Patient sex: M
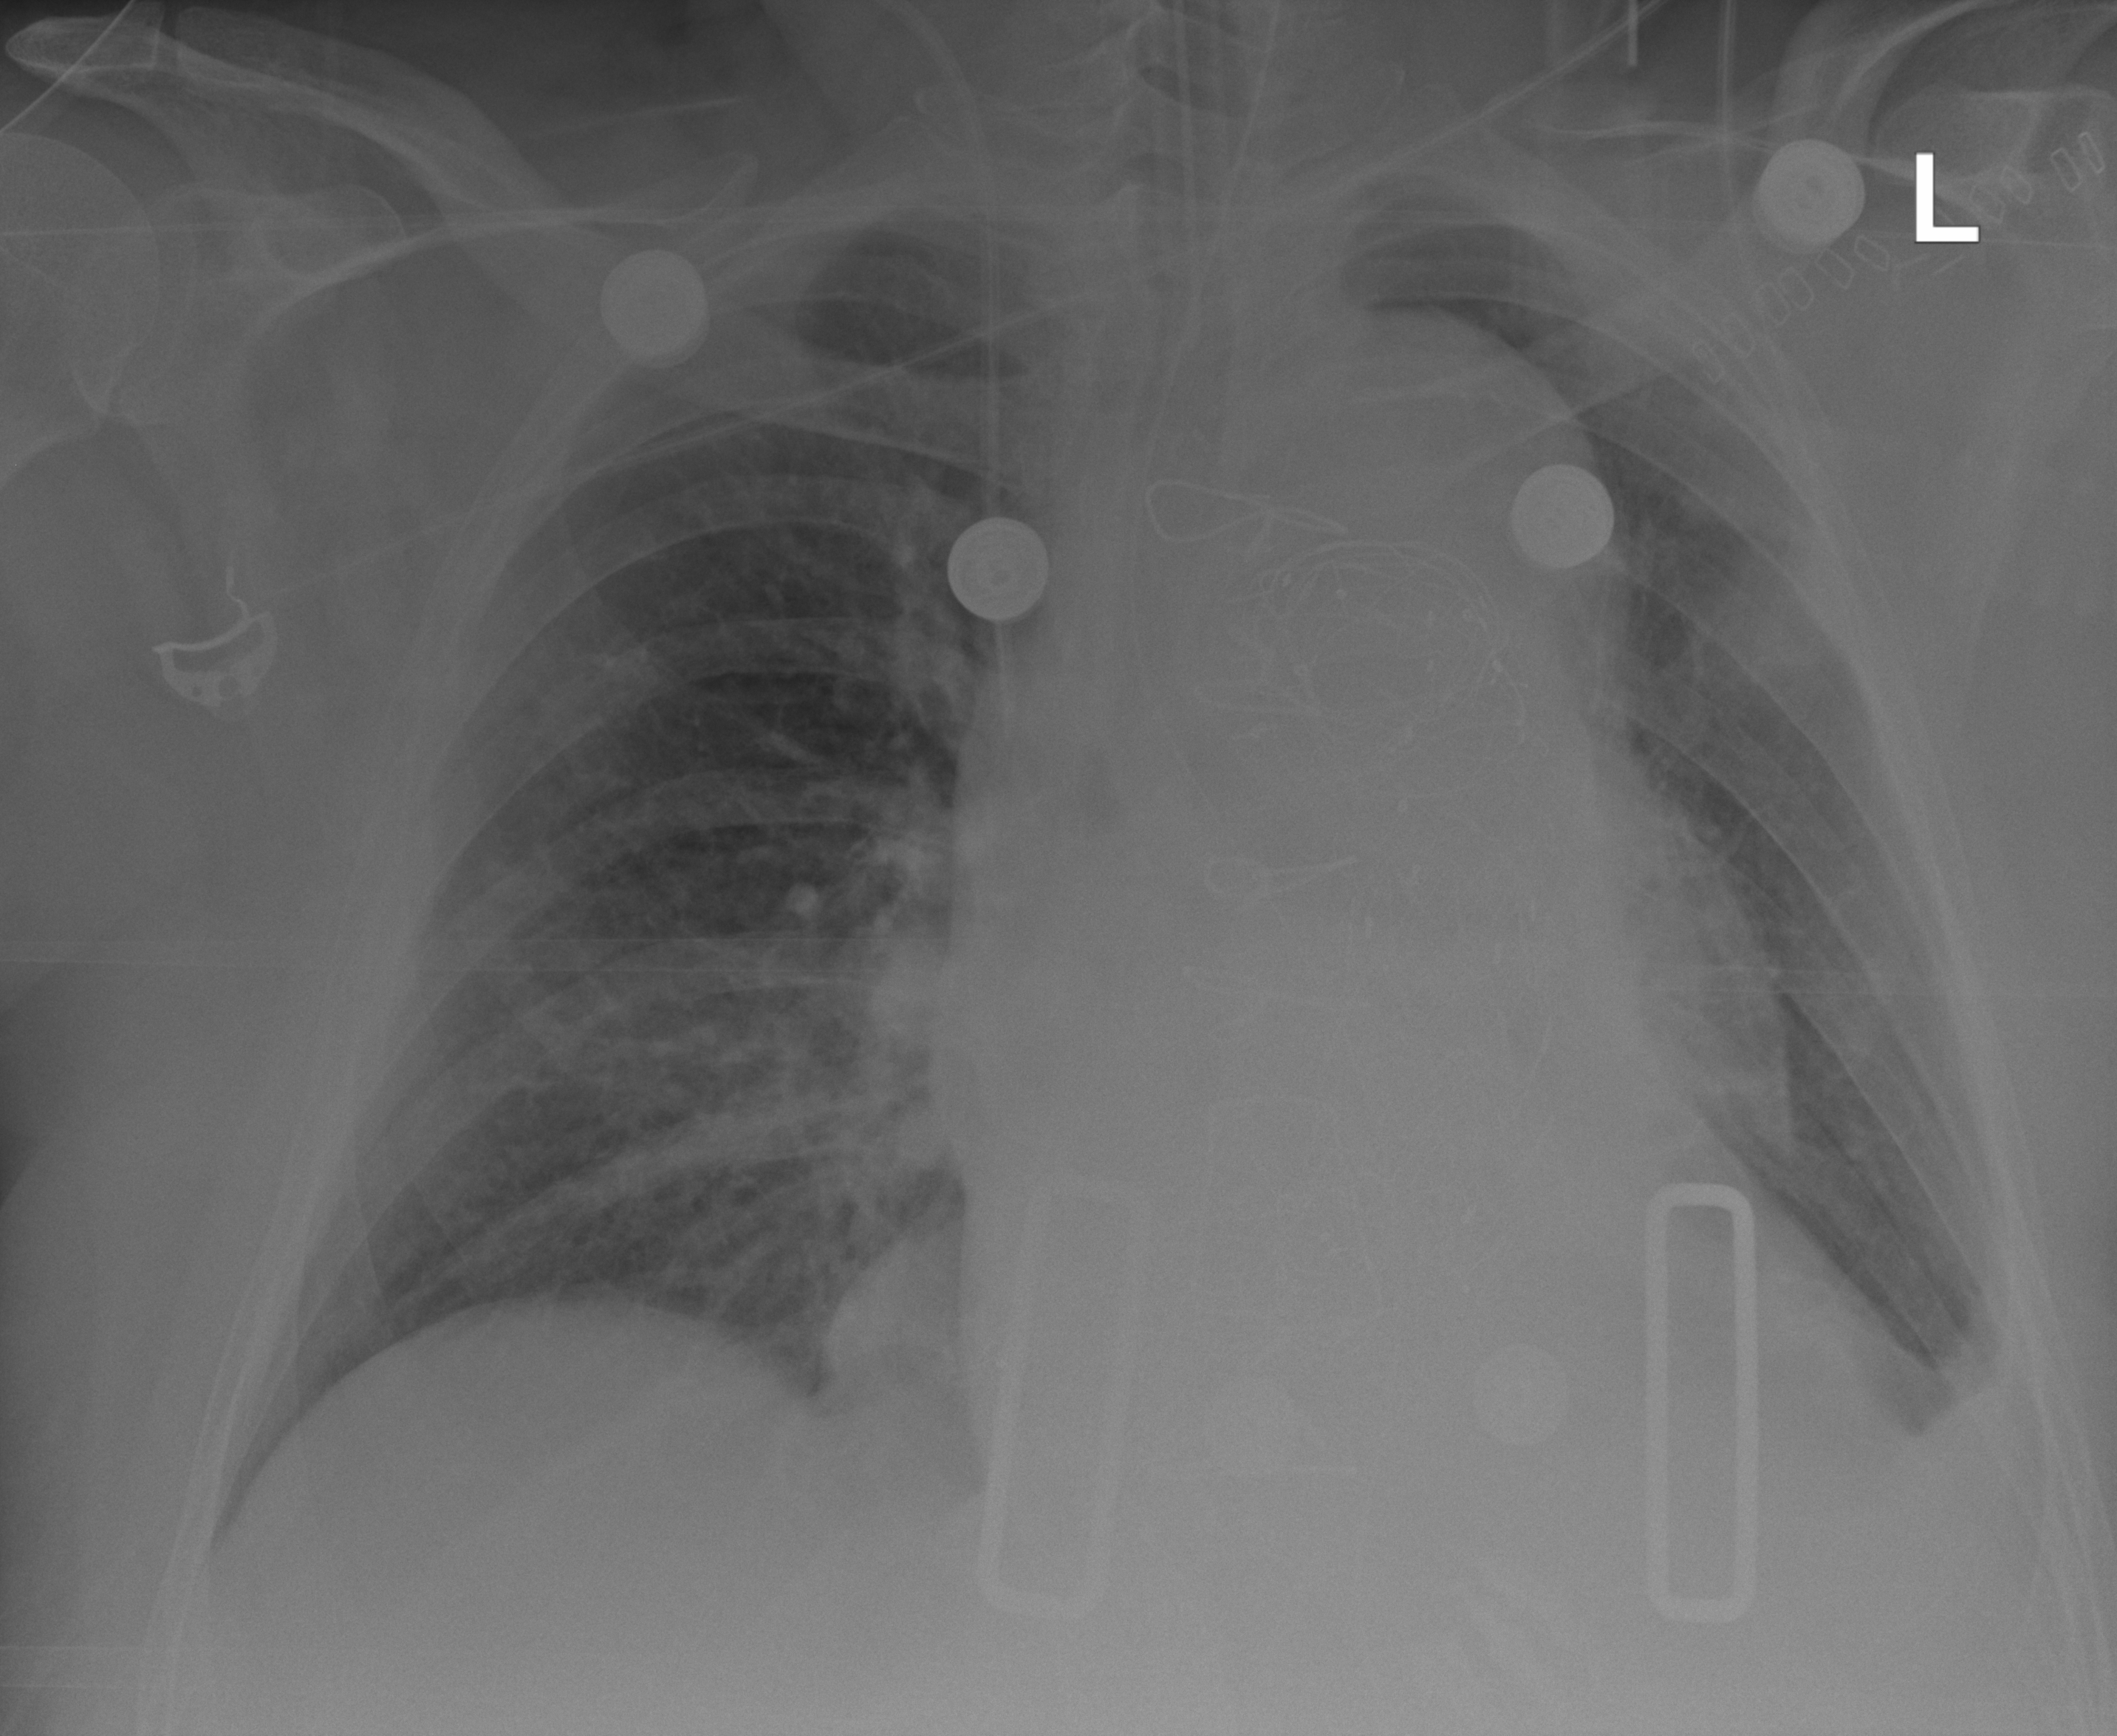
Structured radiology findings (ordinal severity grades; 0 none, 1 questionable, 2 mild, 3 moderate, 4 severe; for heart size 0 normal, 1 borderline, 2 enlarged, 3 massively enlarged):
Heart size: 2
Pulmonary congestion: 2
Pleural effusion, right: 0
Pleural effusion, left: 2
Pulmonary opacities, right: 2
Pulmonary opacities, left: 2
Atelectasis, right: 2
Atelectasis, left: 2